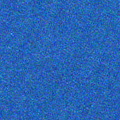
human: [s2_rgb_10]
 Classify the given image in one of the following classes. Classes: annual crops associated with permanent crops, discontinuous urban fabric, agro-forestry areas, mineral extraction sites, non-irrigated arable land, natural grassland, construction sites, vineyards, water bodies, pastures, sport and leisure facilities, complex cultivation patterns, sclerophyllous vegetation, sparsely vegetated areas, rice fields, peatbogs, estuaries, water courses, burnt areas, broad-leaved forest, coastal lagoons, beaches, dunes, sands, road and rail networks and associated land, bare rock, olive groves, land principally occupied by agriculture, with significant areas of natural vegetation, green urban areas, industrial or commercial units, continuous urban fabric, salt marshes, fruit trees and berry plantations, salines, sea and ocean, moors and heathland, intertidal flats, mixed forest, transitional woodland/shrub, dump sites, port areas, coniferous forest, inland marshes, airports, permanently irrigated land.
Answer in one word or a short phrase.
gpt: sea and ocean